Field crop: maize
Growth stage: 2
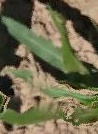
Species: maize